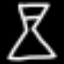
Label: hourglass